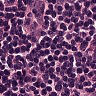
Metastatic tissue present: yes